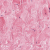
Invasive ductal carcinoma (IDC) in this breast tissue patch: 0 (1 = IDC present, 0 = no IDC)